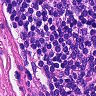
Metastatic tissue present: no